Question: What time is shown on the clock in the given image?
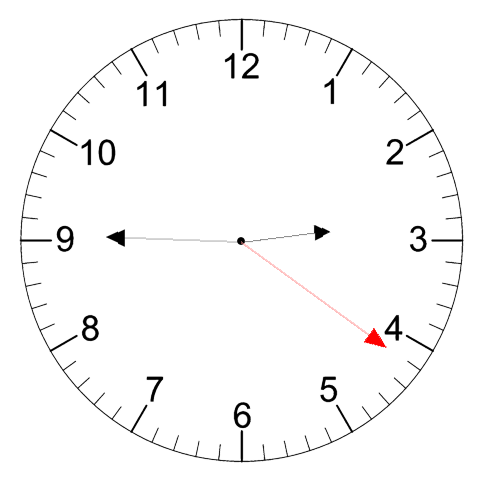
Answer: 02:45:21